Question: Recently I inherited a new ASP web application that merely allows customers to pay their outstanding invoices online. The application was poorly designed and did not have a payment history table. The entire payments table was deleted by the web service that transports the payment records to the accounting system of record.
I just created a simple trigger on the Payments table that simply copies the data from the Payments table into a Payment_Log table. Initially, the trigger just did a select * on inserted to copy the data. However, I just modified the trigger to insert the date of the payment into the Payment_Log table since one of our customers is having some issues that I need to debug. The new trigger is below. My question is that I have noticed that with this new version of the trigger, the rows are being inserted into the middle of the table (i.e. not at the end). Can someone explain why this is happening?
'''
ALTER trigger [dbo].[PaymentHistory] on [dbo].[Payments]
for insert as
Declare @InvoiceNo nvarchar(255),
@CustomerName nvarchar(255),
@PaymentAmount float,
@PaymentRefNumber nvarchar(255),
@BulkPaid bit,
@PaymentType nvarchar(255),
@PaymentDate datetime
Select @InvoiceNo = InvoiceNo,
@CustomerName = CustomerName,
@PaymentAmount = PaymentAmount,
@PaymentRefNumber = PaymentRefNumber,
@BulkPaid = BulkPaid,
@PaymentType = PaymentType
from inserted
Set @PaymentDate = GETDATE()
Insert into Payment_Log
values (@InvoiceNo, @CustomerName, @PaymentAmount, @PaymentRefNumber, @BulkPaid, @PaymentType, @PaymentDate)
'''
Below is a screenshot of SQL Server Management Studio that shows the rows being inserted into the middle of the table data. Thanks in advance for the help guys.

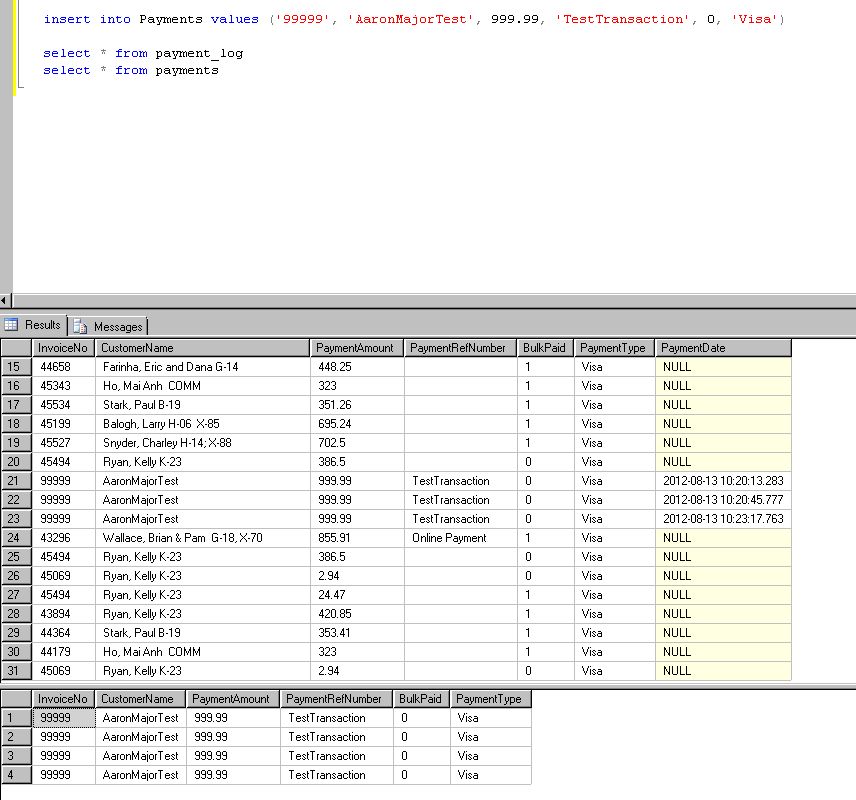
Answer: Datasets don't have an order. This means that 'SELECT * FROM x' return the results in a different order every time.
The time that data is to come back in the same order is when you specify an 'ORDER BY' clause.
That said, there are circumstances that make the data come back in a certain order. The most visible one is with a clustered index.
This makes me wonder if the two tables have a Primary Key or not. Check all the indexes on each table and, at the very least, enforce a Primary Key.
As an aside, triggers in SQL Server are not fired for each row, but each batch. This can mean that the 'inserted' table can contain more than just one row.
For this reason, copying the data into variable is not a standard practice. Instead, you could just do the following...
'''
ALTER trigger [dbo].[PaymentHistory] on [dbo].[Payments]
for insert as
INSERT INTO
Payment_Log
SELECT
InvoiceNo, CustomerName, PaymentAmount, PaymentRefNumber,
BulkPaid, PaymentType, GetDate()
FROM
inserted
'''